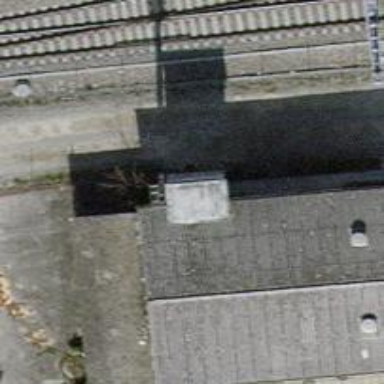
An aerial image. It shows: Railway buffer stop.